Question: Given this simple table with a composite primary key,
: none of the columns are auto increment identity - all the numbering is manual
: the context of this question is in writing an update script to be applied at build time, not run-time. It's inserting a static entry into a list of ordered items.

I find the following query succeeds in renumbering a select set of rows (the idea is to make room for an insert while keeping id2 as an ordered sequence).
'''
update t
set id2 = id2 + 1
where id1 = 2 and id2 > 1
'''
At some point during the execution of the above query, there is actually a primary key violation, but it does not cause a failure in my tests, which use .
This leads me to believe the primary key constraint is checked after all of the updates.
Is this something that varies from DBMS to DBMS or is this a given due to the transnational nature of SQL statements?
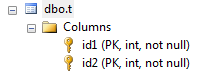
Answer: Actually there is no PK violation during this query execution. It works like this (simplified):
1. SQL Server searches for rows where id1 = 2 and id2 > 1
2. Calculates id2 + 1
3. Updates table
If your statement would break constraint, it will be detected at step 3.
You can read more on logical query processing. Rules are the same and not DBMS-dependent, but physical implementation differs.